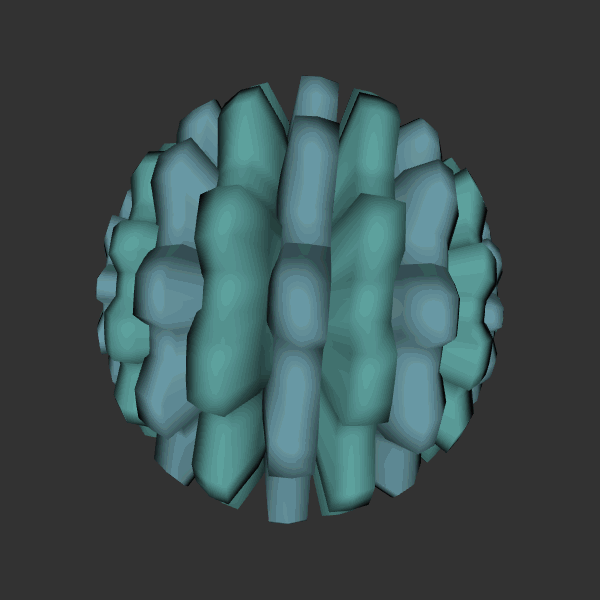
Background: dark